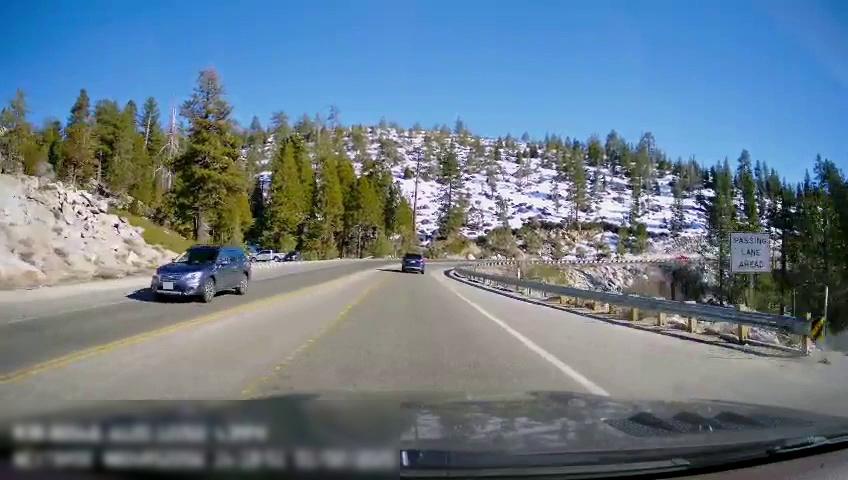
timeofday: Day
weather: Sunny
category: Drivable Space
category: Vehicles | SUV
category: Vehicles | SUV
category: Vehicles | Truck
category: Vehicles | Car
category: Lanes | Current Lane
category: Lanes | Alternate Lane
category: Lanes | Current Lane
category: Lanes | Opposite Lane
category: Lanes | Opposite Lane
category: Traffic | Signs
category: Traffic | Signs